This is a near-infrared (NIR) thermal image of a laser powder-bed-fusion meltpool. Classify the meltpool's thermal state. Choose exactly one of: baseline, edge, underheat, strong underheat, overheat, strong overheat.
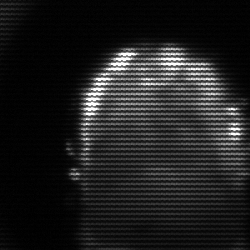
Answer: baseline